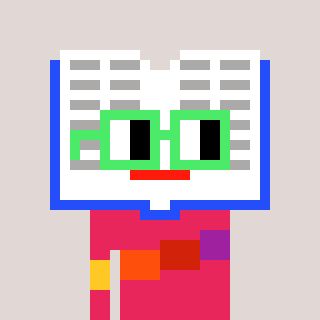
a pixel art character with square light green glasses, a dictionary-shaped head and a redpinkish-colored body on a warm background